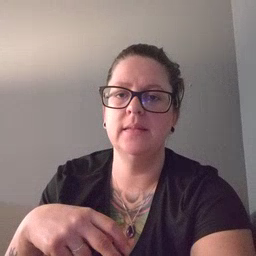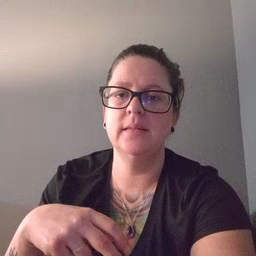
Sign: dance